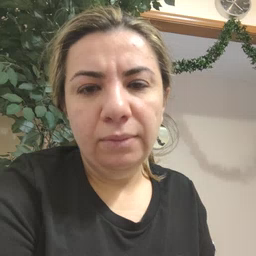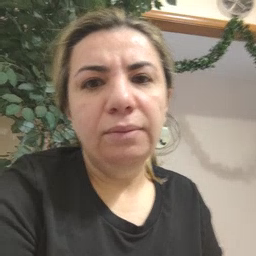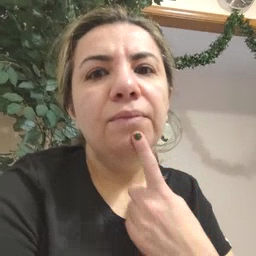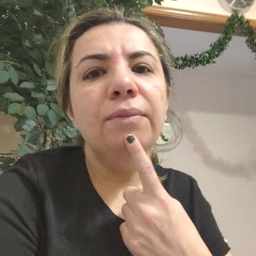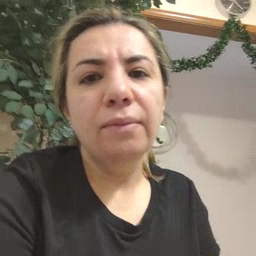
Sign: say